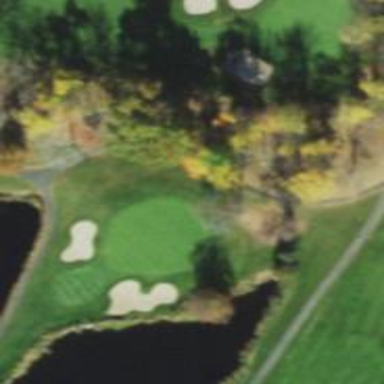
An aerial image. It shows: View of golf hole.